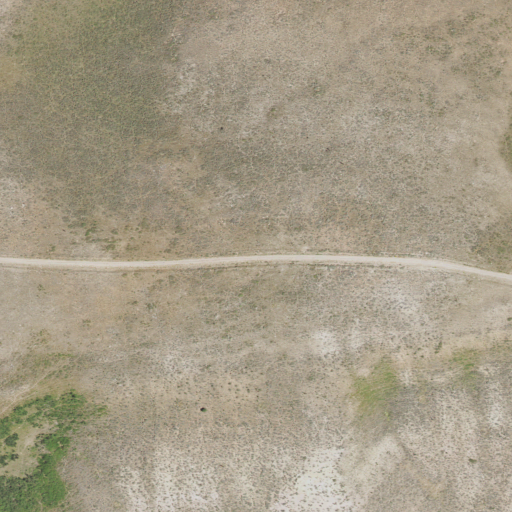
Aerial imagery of ridge(s) in Utah named Cutoff Ridge containing shrub and deciduous forest